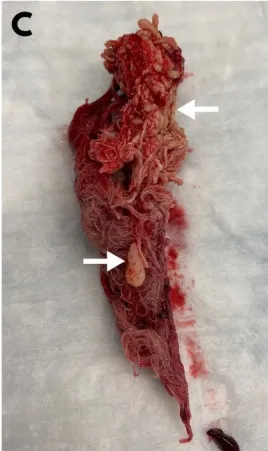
Postoperative images of a mass removed from the apex of the urinary bladder (B) An incision through the luminal defect along the long aspect of the bladder mass shows the encapsulated surgical gauze (arrow) within the gossypiboma.
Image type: medical_photograph (other_medical_photograph)